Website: macys
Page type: cross-sells
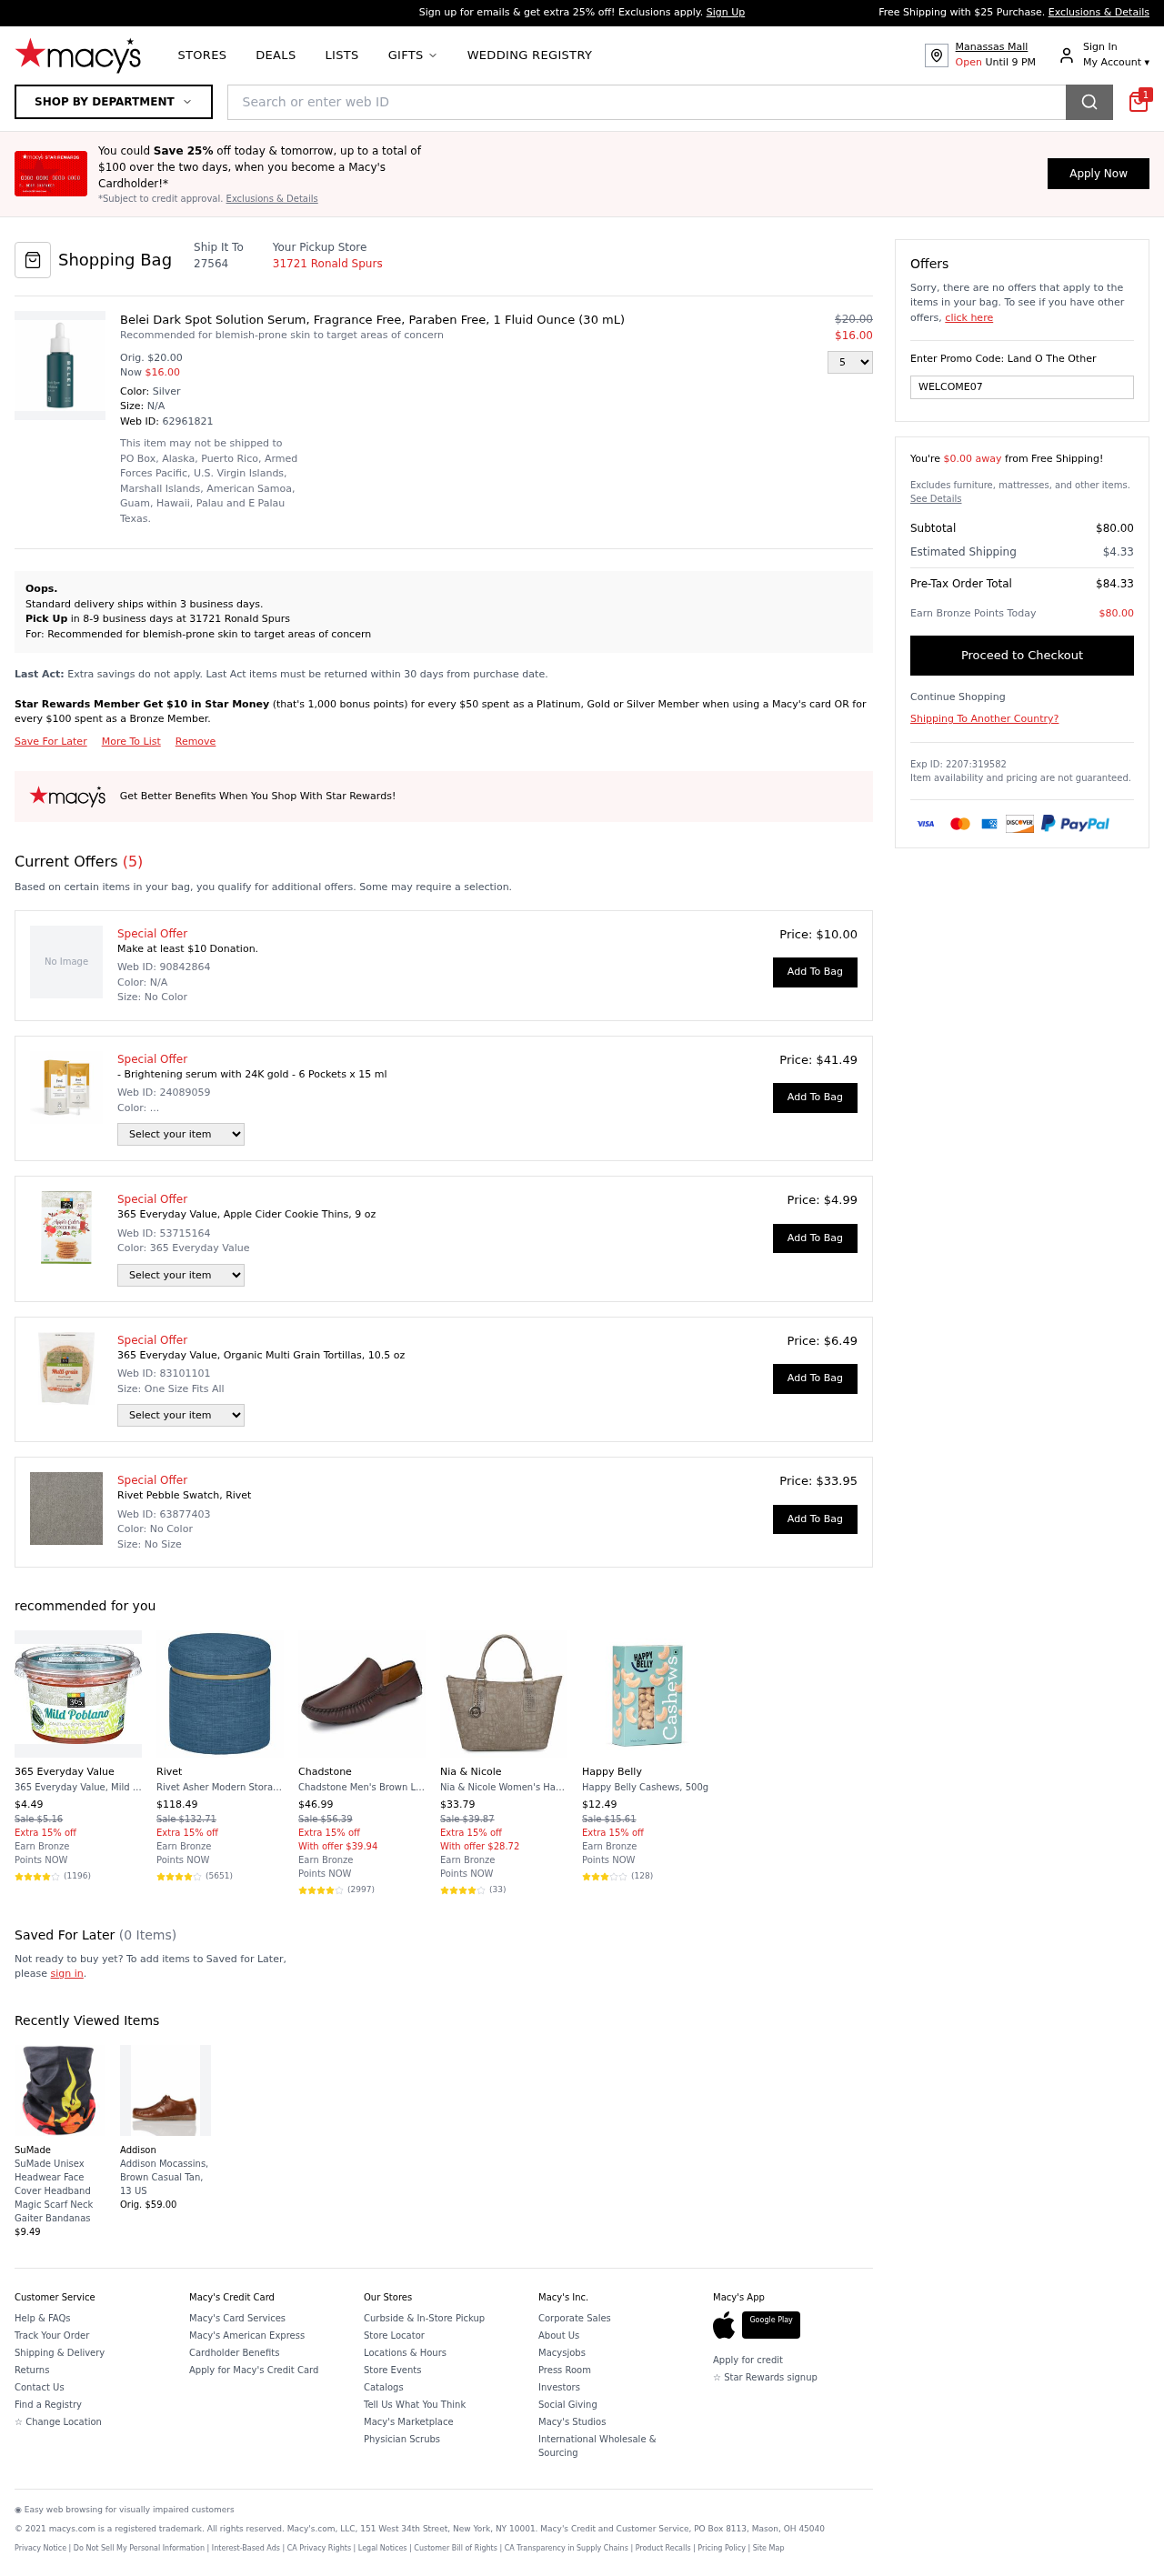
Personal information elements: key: PII_LOCATION1_STREET
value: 31721 Ronald Spurs
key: PII_POSTCODE
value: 27564
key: PII_PROMO_CODE
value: WELCOME07
Product elements: key: PRODUCT10_BRAND
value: Happy Belly
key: PRODUCT10_NAME
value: Happy Belly Cashews, 500g
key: PRODUCT10_NUM_RATINGS
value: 128
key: PRODUCT10_PRICE
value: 12.49
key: PRODUCT10_RATING
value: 3.9
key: PRODUCT11_BRAND
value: SuMade
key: PRODUCT11_NAME
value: SuMade Unisex Headwear Face Cover Headband Magic Scarf Neck Gaiter Bandanas
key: PRODUCT11_PRICE
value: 9.49
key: PRODUCT12_BRAND
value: Addison
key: PRODUCT12_NAME
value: Addison Mocassins, Brown Casual Tan, 13 US
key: PRODUCT12_PRICE
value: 59
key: PRODUCT1_DESC
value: Recommended for blemish-prone skin to target areas of concern
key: PRODUCT1_NAME
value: Belei Dark Spot Solution Serum, Fragrance Free, Paraben Free, 1 Fluid Ounce (30 mL)
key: PRODUCT1_PRICE
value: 16
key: PRODUCT1_QUANTITY
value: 5
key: PRODUCT2_NAME
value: - Brightening serum with 24K gold - 6 Pockets x 15 ml
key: PRODUCT2_PRICE
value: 41.49
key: PRODUCT3_NAME
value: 365 Everyday Value, Apple Cider Cookie Thins, 9 oz
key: PRODUCT3_PRICE
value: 4.99
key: PRODUCT4_NAME
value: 365 Everyday Value, Organic Multi Grain Tortillas, 10.5 oz
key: PRODUCT4_PRICE
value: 6.49
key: PRODUCT5_NAME
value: Rivet Pebble Swatch, Rivet
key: PRODUCT5_PRICE
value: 33.95
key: PRODUCT6_BRAND
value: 365 Everyday Value
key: PRODUCT6_NAME
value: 365 Everyday Value, Mild Poblano Cantina Style Salsa, 16 oz
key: PRODUCT6_NUM_RATINGS
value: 1196
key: PRODUCT6_PRICE
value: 4.49
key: PRODUCT6_RATING
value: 4.7
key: PRODUCT7_BRAND
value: Rivet
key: PRODUCT7_NAME
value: Rivet Asher Modern Storage Ottoman, 15.75"W, Fabric, Navy (Renewed)
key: PRODUCT7_NUM_RATINGS
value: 5651
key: PRODUCT7_PRICE
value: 118.49
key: PRODUCT7_RATING
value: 4.4
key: PRODUCT8_BRAND
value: Chadstone
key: PRODUCT8_NAME
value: Chadstone Men's Brown Loafers-7 UK (41 EU) (CH 141)
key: PRODUCT8_NUM_RATINGS
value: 2997
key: PRODUCT8_PRICE
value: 46.99
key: PRODUCT8_RATING
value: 4
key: PRODUCT9_BRAND
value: Nia & Nicole
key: PRODUCT9_NAME
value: Nia & Nicole Women's Handbag (Grey)
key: PRODUCT9_NUM_RATINGS
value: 33
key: PRODUCT9_PRICE
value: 33.79
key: PRODUCT9_RATING
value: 4.3
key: PRODUCT1_ORIGINAL_PRICE
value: $20.00
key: PRODUCT6_ORIGINAL_PRICE
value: Sale $5.16
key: PRODUCT7_ORIGINAL_PRICE
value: Sale $132.71
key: PRODUCT8_ORIGINAL_PRICE
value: Sale $56.39
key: PRODUCT9_ORIGINAL_PRICE
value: Sale $39.87
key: PRODUCT10_ORIGINAL_PRICE
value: Sale $15.61
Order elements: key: ORDER_ID
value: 62961821
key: ORDER_NUM_OFFERS
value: (5)
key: ORDER_FREE_SHIPPING_THRESHOLD
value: $0.00 away
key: ORDER_SUBTOTAL
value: $80.00
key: ORDER_SHIPPING_COST
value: $4.33
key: ORDER_TOTAL
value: $84.33
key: ORDER_POINTS_EARNED
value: $80.00
Search elements: key: HEADER_SEARCH
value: Search or enter web ID
Other elements: key: SAVED_NUM_ITEMS
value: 0